Interaction volume radius: 10 \u00c5
Interaction volume height: 20 \u00c5
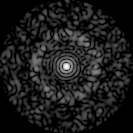
Disorder parameter: 0.8351